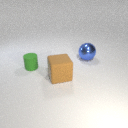
large brown rubber cube in front of large blue metal sphere